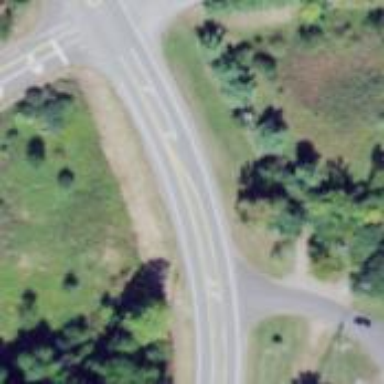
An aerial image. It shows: Left road marking is visible in the image.